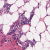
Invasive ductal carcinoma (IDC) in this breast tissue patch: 1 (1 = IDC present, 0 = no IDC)